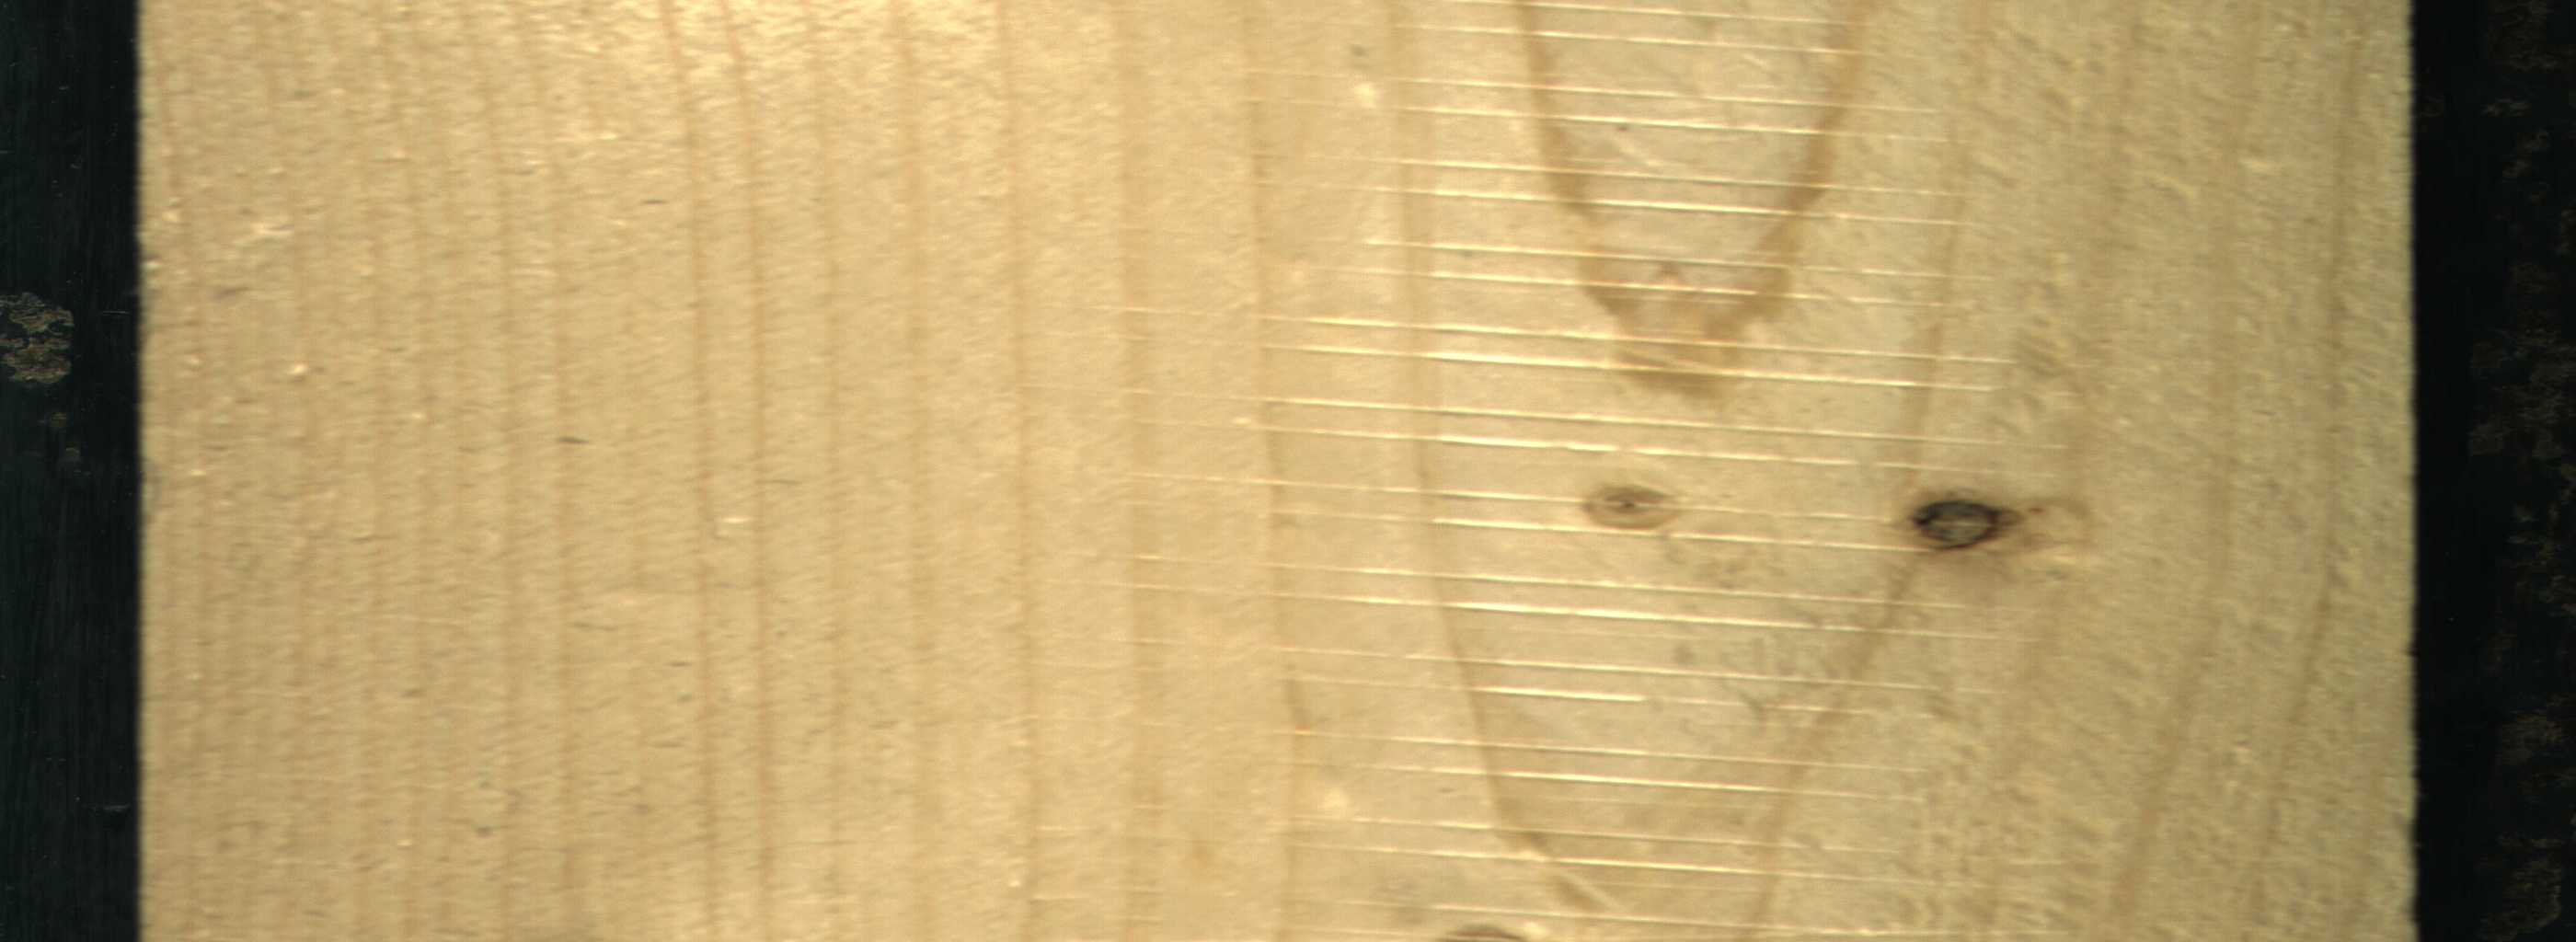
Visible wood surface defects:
Live_Knot
Live_Knot